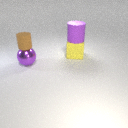
large purple rubber cylinder behind small brown rubber cylinder